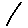
Label: line